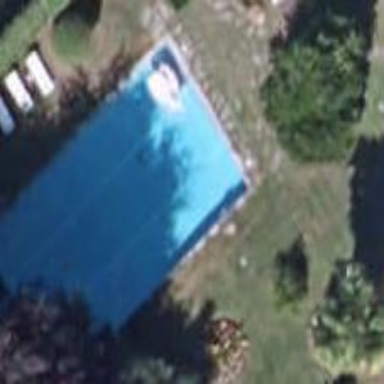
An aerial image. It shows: Swimming pool located in leisure land.